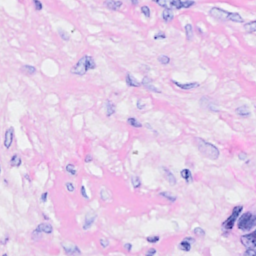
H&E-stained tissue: Breast